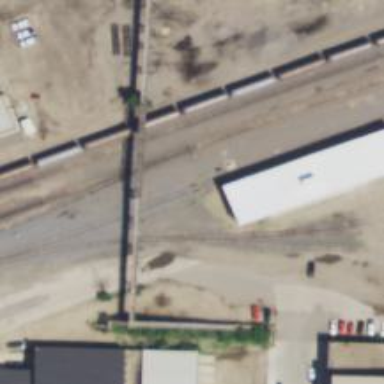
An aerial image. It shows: Railway siding for service.